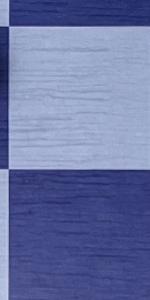
Label: Empty